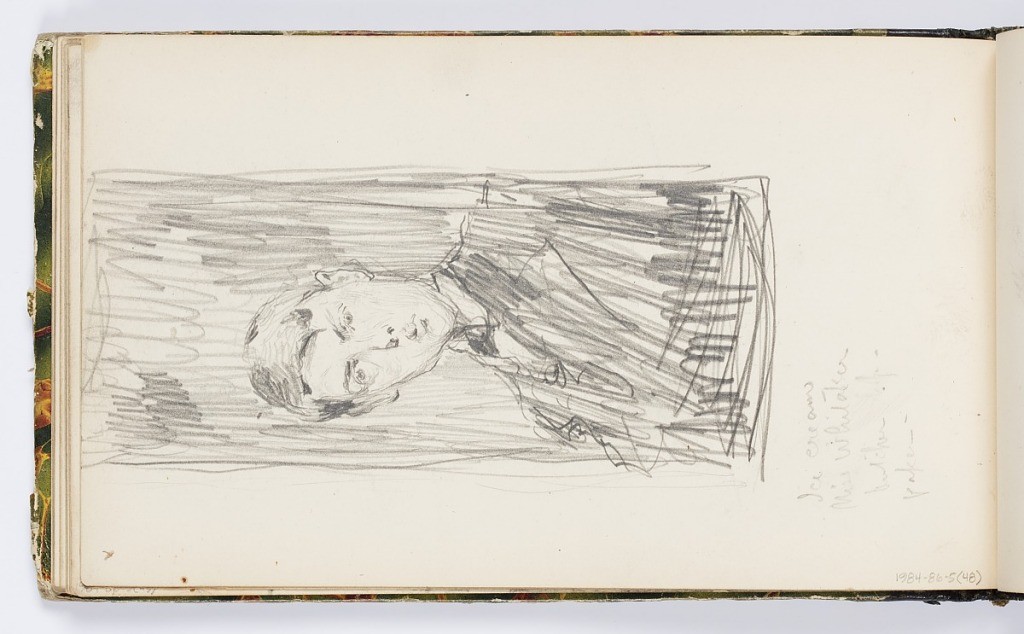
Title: Sketchbook Page: Portrait of a Young Man
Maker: Kenyon Cox, American, 1856–1919
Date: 1875
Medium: Graphite on paper
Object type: Sketchbook folio
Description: Tall, vertical portrait of a young man in a dark coat, head tilted toward the left.  Possibly a self-portrait.